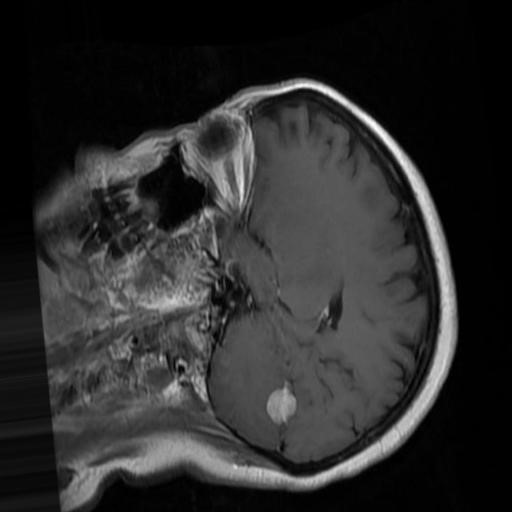
Label: brain_menin